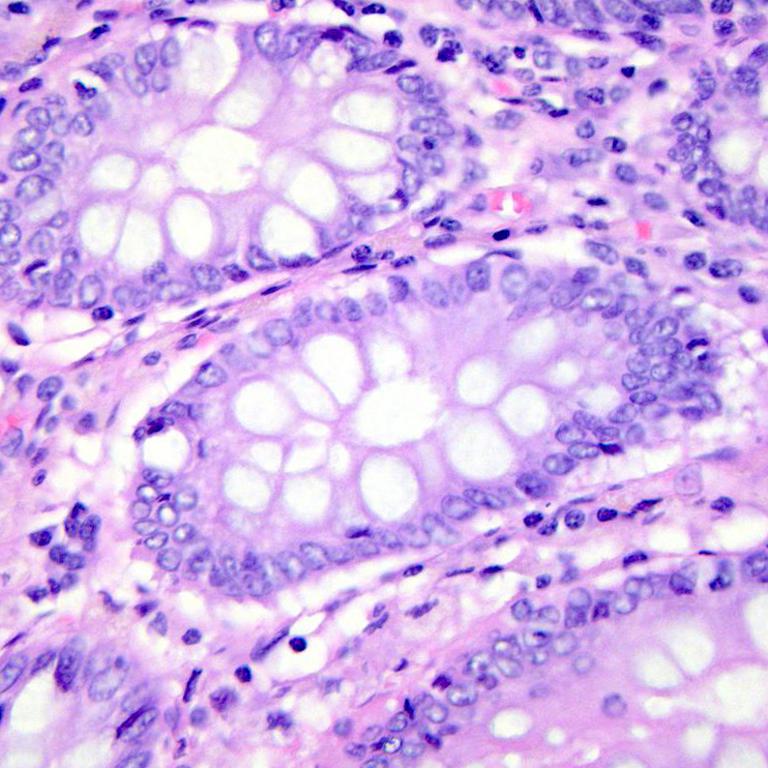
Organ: colon
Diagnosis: benign